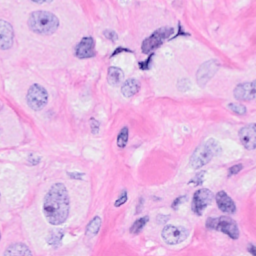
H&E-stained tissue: Breast